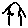
Label: house